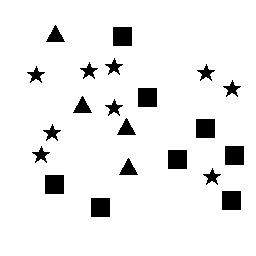
Squares: 8
Triangles: 4
Stars: 9
Total shapes: 21